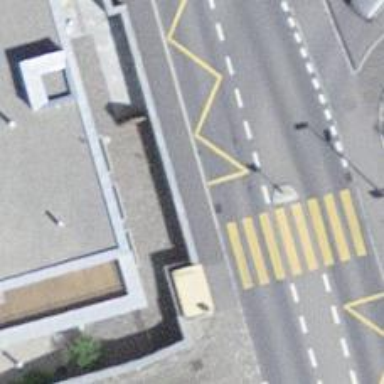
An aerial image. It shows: Platform for public transport on the road.